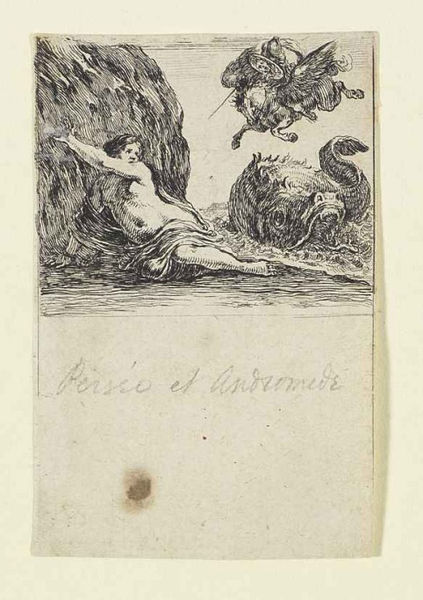
Titel: Jeu de la Mythologie - Persée et Andromede
Künstler: Stefano della Bella
Standort: Karlsruhe
Institution: Staatliche Kunsthalle Karlsruhe
Schlagwörter: akt, angriff, felsen, flügel, gemälde, gott, held, himmel, mann, meer, nackt, wasser, see, brust, busen, frankreich, frau, schwarz, stroh, weiss, zeichnung, tier, tuch, arm, böse, rembrandt, stein, busch, gewand, haare, sitzend, blatt, fliegen, pferd, reiter, engel, hufe, schwanz, brüste, gischt, schrift, strand, welle, wellen, italien, fels, kette, grafik, graphik, französisch, angst, luft, not, woge, lanze, goya, nackte, liegend, striche, ozean, gauguin, schild, tusche, groß, druck, radierung, stich, titel, seite, raub, schwert, text, fliegend, furcht, schlange, bleistift, helm, mythologie, göttin, ritter, fleck, fisch, karpfen, bedrohung, zähne, sehnsucht, götter, hilfe, teufel, maul, fabel, griechisch, sage, fabelwesen, medusa, perseus, este, speer, wal, gottheit, pegasus, mythen, ungeheuer, drachen, drache, handschrift, retten, rettung, georg, flossen, monster, untier, flosse, wels, griechische mythologie, riesig, seeungeheuer, klammern, poseidon, schwet, walfisch, ariadne, fabe, kraken, ungetüm, andromeda, ungetier, riesen, halbgott, meerungeheuer, leviathan, et, fliegendes pferd, perseus und andromeda, schlam, perseo, andromede, unteheuer, pensée, persée, wezss, no se, sepa la bola, durero, jajaja, persio, schilid, peisio, wendet sich ab, geflügeltes pfert